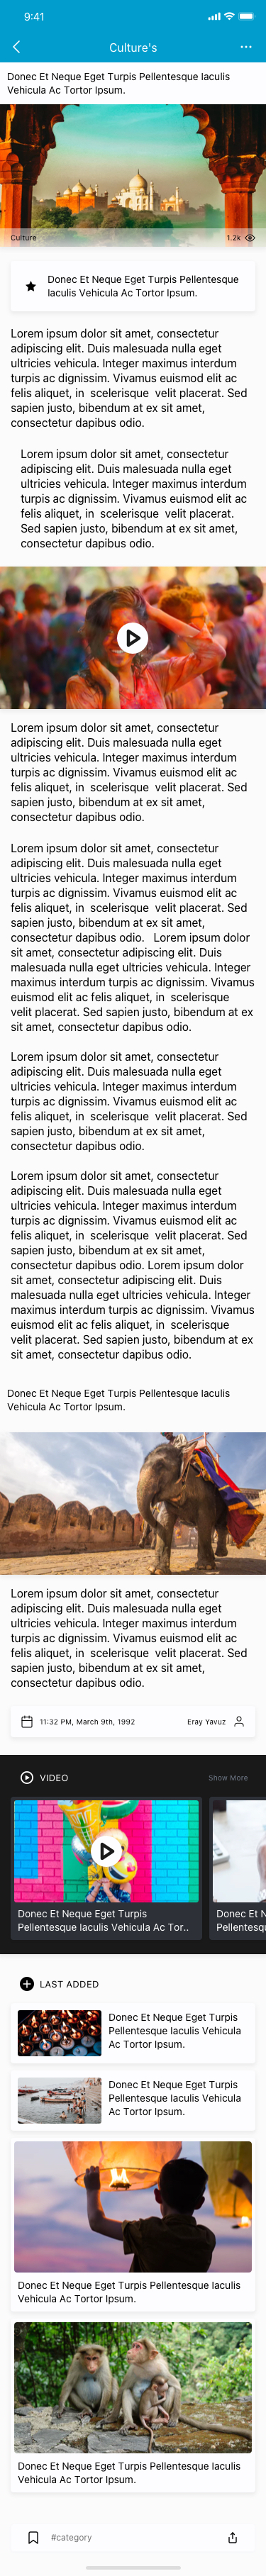
Text in this UI design:
Lorem ipsum dolor sit amet, consectetur adipiscing elit. Duis malesuada nulla eget ultricies vehicula. Integer maximus interdum turpis ac dignissim. Vivamus euismod elit ac felis aliquet, in  scelerisque  velit placerat. Sed sapien justo, bibendum at ex sit amet, consectetur dapibus odio.
Lorem ipsum dolor sit amet, consectetur adipiscing elit. Duis malesuada nulla eget ultricies vehicula. Integer maximus interdum turpis ac dignissim. Vivamus euismod elit ac felis aliquet, in  scelerisque  velit placerat. Sed sapien justo, bibendum at ex sit amet, consectetur dapibus odio.
Lorem ipsum dolor sit amet, consectetur adipiscing elit. Duis malesuada nulla eget ultricies vehicula. Integer maximus interdum turpis ac dignissim. Vivamus euismod elit ac felis aliquet, in  scelerisque  velit placerat. Sed sapien justo, bibendum at ex sit amet, consectetur dapibus odio.
Lorem ipsum dolor sit amet, consectetur adipiscing elit. Duis malesuada nulla eget ultricies vehicula. Integer maximus interdum turpis ac dignissim. Vivamus euismod elit ac felis aliquet, in  scelerisque  velit placerat. Sed sapien justo, bibendum at ex sit amet, consectetur dapibus odio.   Lorem ipsum dolor sit amet, consectetur adipiscing elit. Duis malesuada nulla eget ultricies vehicula. Integer maximus interdum turpis ac dignissim. Vivamus euismod elit ac felis aliquet, in  scelerisque  velit placerat. Sed sapien justo, bibendum at ex sit amet, consectetur dapibus odio.

Lorem ipsum dolor sit amet, consectetur adipiscing elit. Duis malesuada nulla eget ultricies vehicula. Integer maximus interdum turpis ac dignissim. Vivamus euismod elit ac felis aliquet, in  scelerisque  velit placerat. Sed sapien justo, bibendum at ex sit amet, consectetur dapibus odio.

Lorem ipsum dolor sit amet, consectetur adipiscing elit. Duis malesuada nulla eget ultricies vehicula. Integer maximus interdum turpis ac dignissim. Vivamus euismod elit ac felis aliquet, in  scelerisque  velit placerat. Sed sapien justo, bibendum at ex sit amet, consectetur dapibus odio. Lorem ipsum dolor sit amet, consectetur adipiscing elit. Duis malesuada nulla eget ultricies vehicula. Integer maximus interdum turpis ac dignissim. Vivamus euismod elit ac felis aliquet, in  scelerisque  velit placerat. Sed sapien justo, bibendum at ex sit amet, consectetur dapibus odio.
Lorem ipsum dolor sit amet, consectetur adipiscing elit. Duis malesuada nulla eget ultricies vehicula. Integer maximus interdum turpis ac dignissim. Vivamus euismod elit ac felis aliquet, in  scelerisque  velit placerat. Sed sapien justo, bibendum at ex sit amet, consectetur dapibus odio.